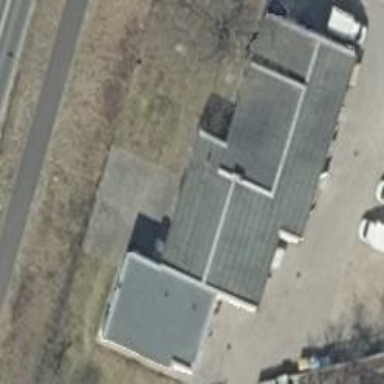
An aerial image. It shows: Industrial building.